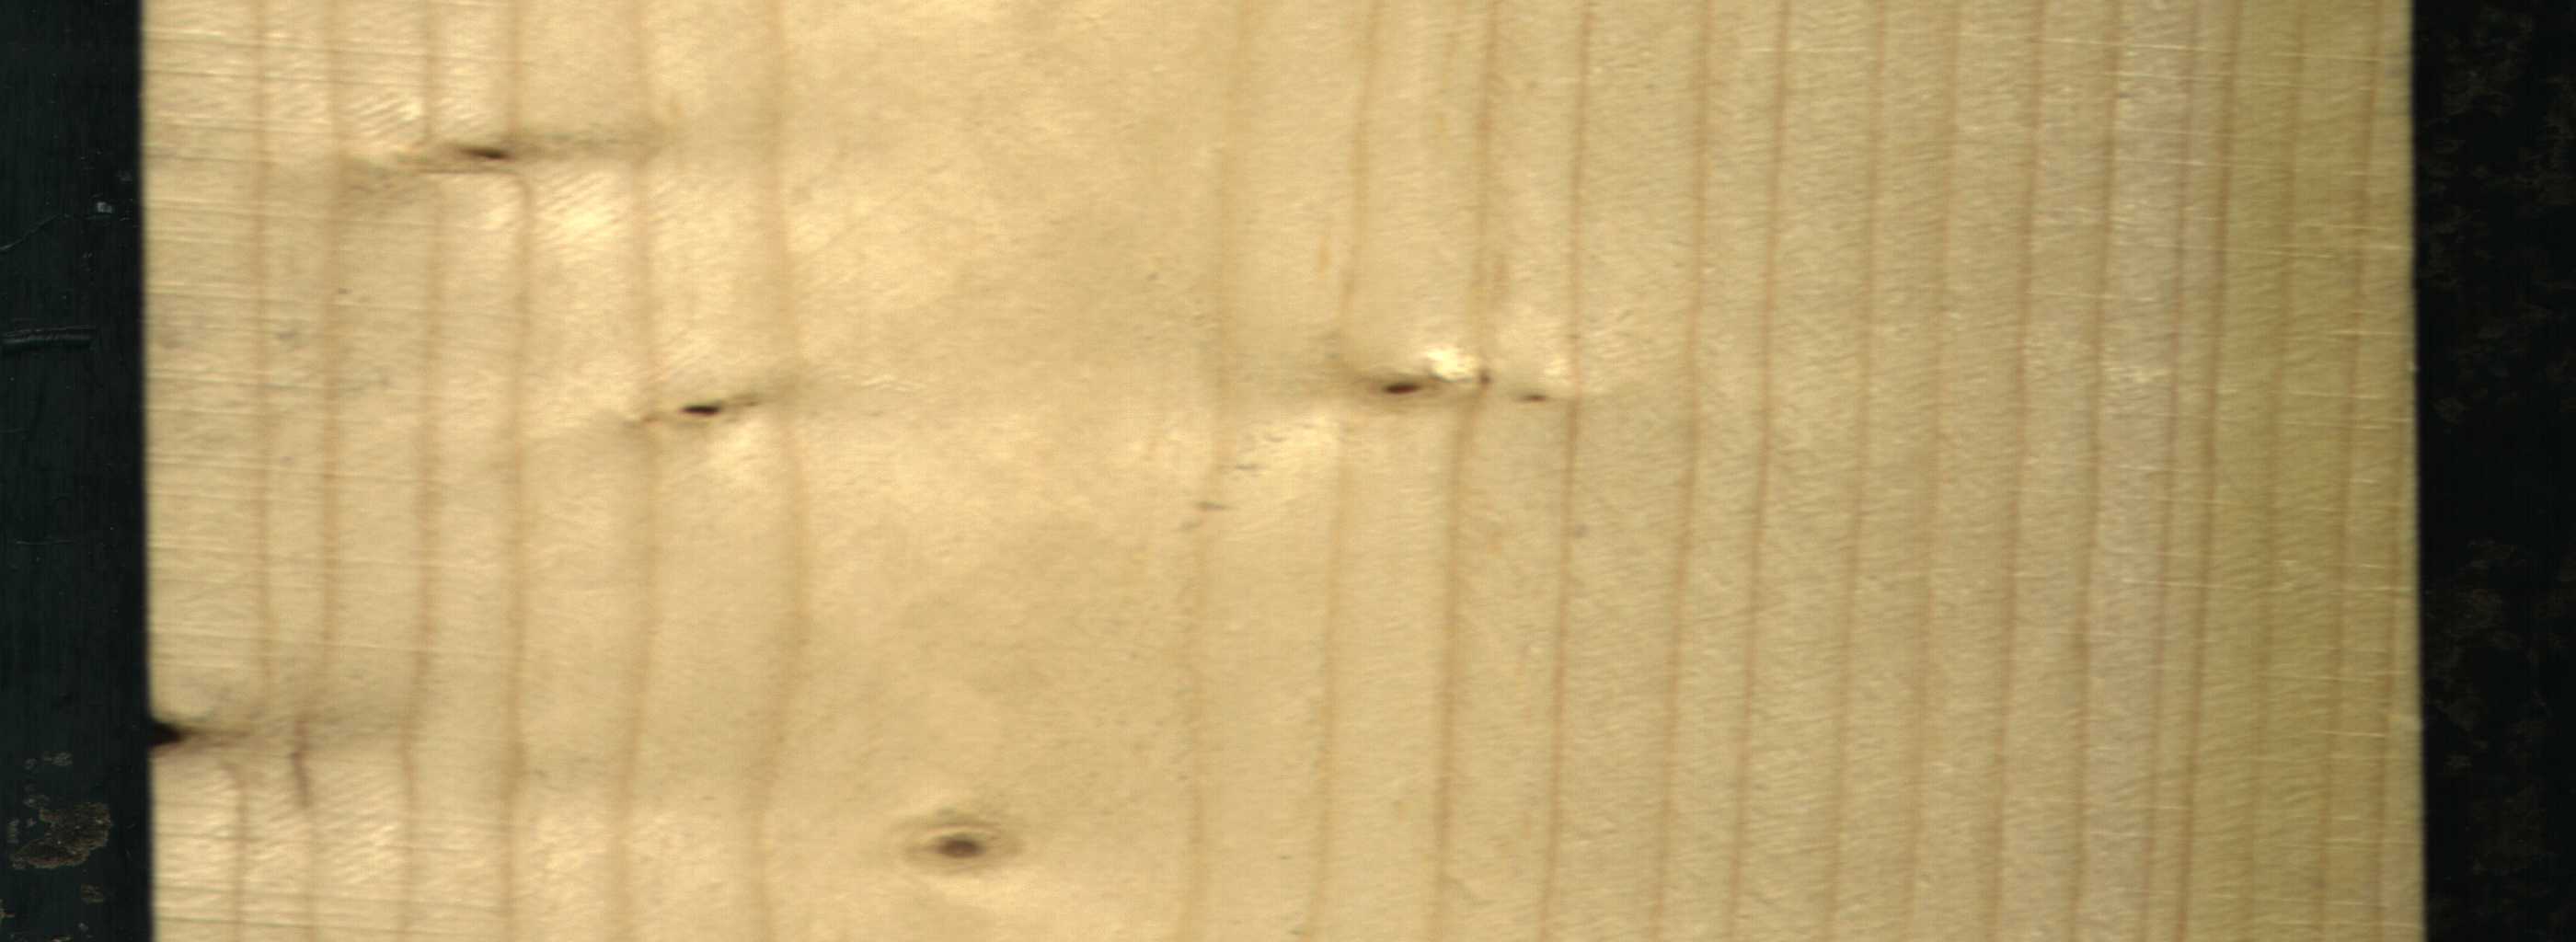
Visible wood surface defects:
Knot_missing
Live_Knot
Live_Knot
Live_Knot
Live_Knot